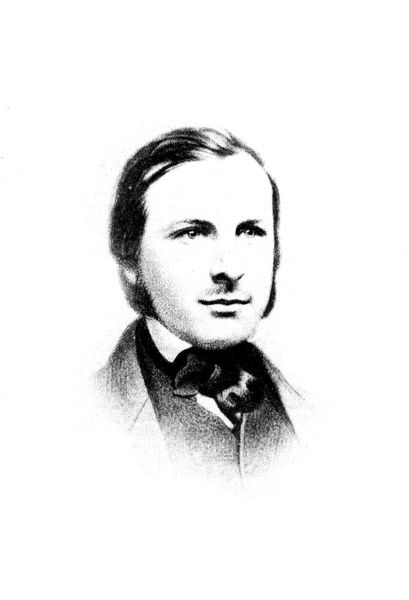
Titel: Porträtfoto von Augustus Welby Northmore Pugin
Schlagwörter: kopf, mann, weiß, mund, nase, schwarz, skizze, stirn, blick, tuch, schleife, anzug, bart, hemd, jacke, schnurrbart, augen, band, gesicht, kragen, bildnis, portrait, porträt, haare, mantel, frontal, kinn, lippen, krawatte, büste, fliege, sakko, foto, fotografie, druck, lithographie, schwarz weiß, oberlippenbart, flaum, carte de visite, 19. jahrhundert